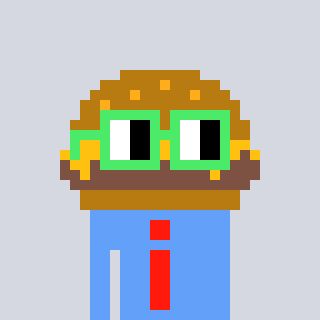
a pixel art character with square light green glasses, a burger-shaped head and a blue-colored body on a cool background